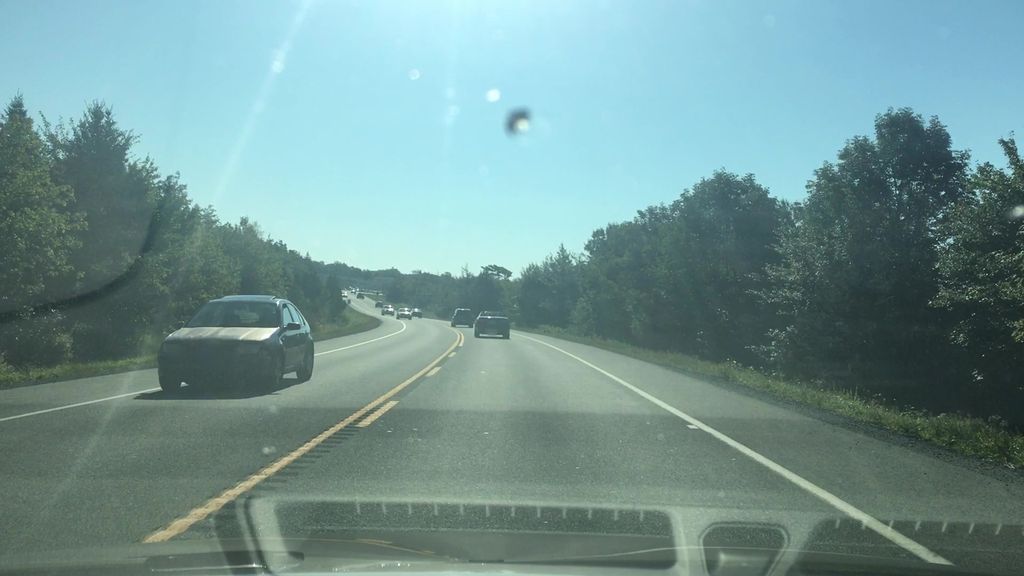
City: halifax